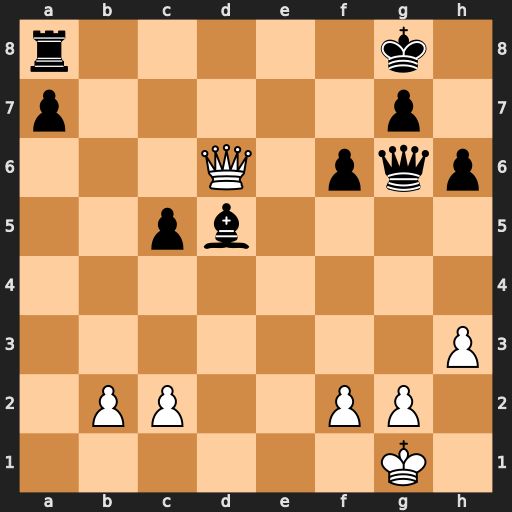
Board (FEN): r5k1/p5p1/3Q1pqp/2pb4/8/7P/1PP2PP1/6K1
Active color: w
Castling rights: -
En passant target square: -
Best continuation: Qxd5+ Kh7 Qxa8